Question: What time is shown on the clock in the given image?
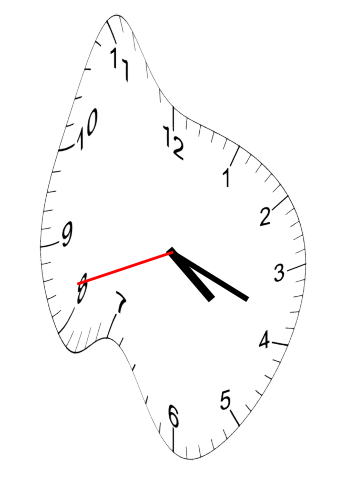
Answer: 04:18:42